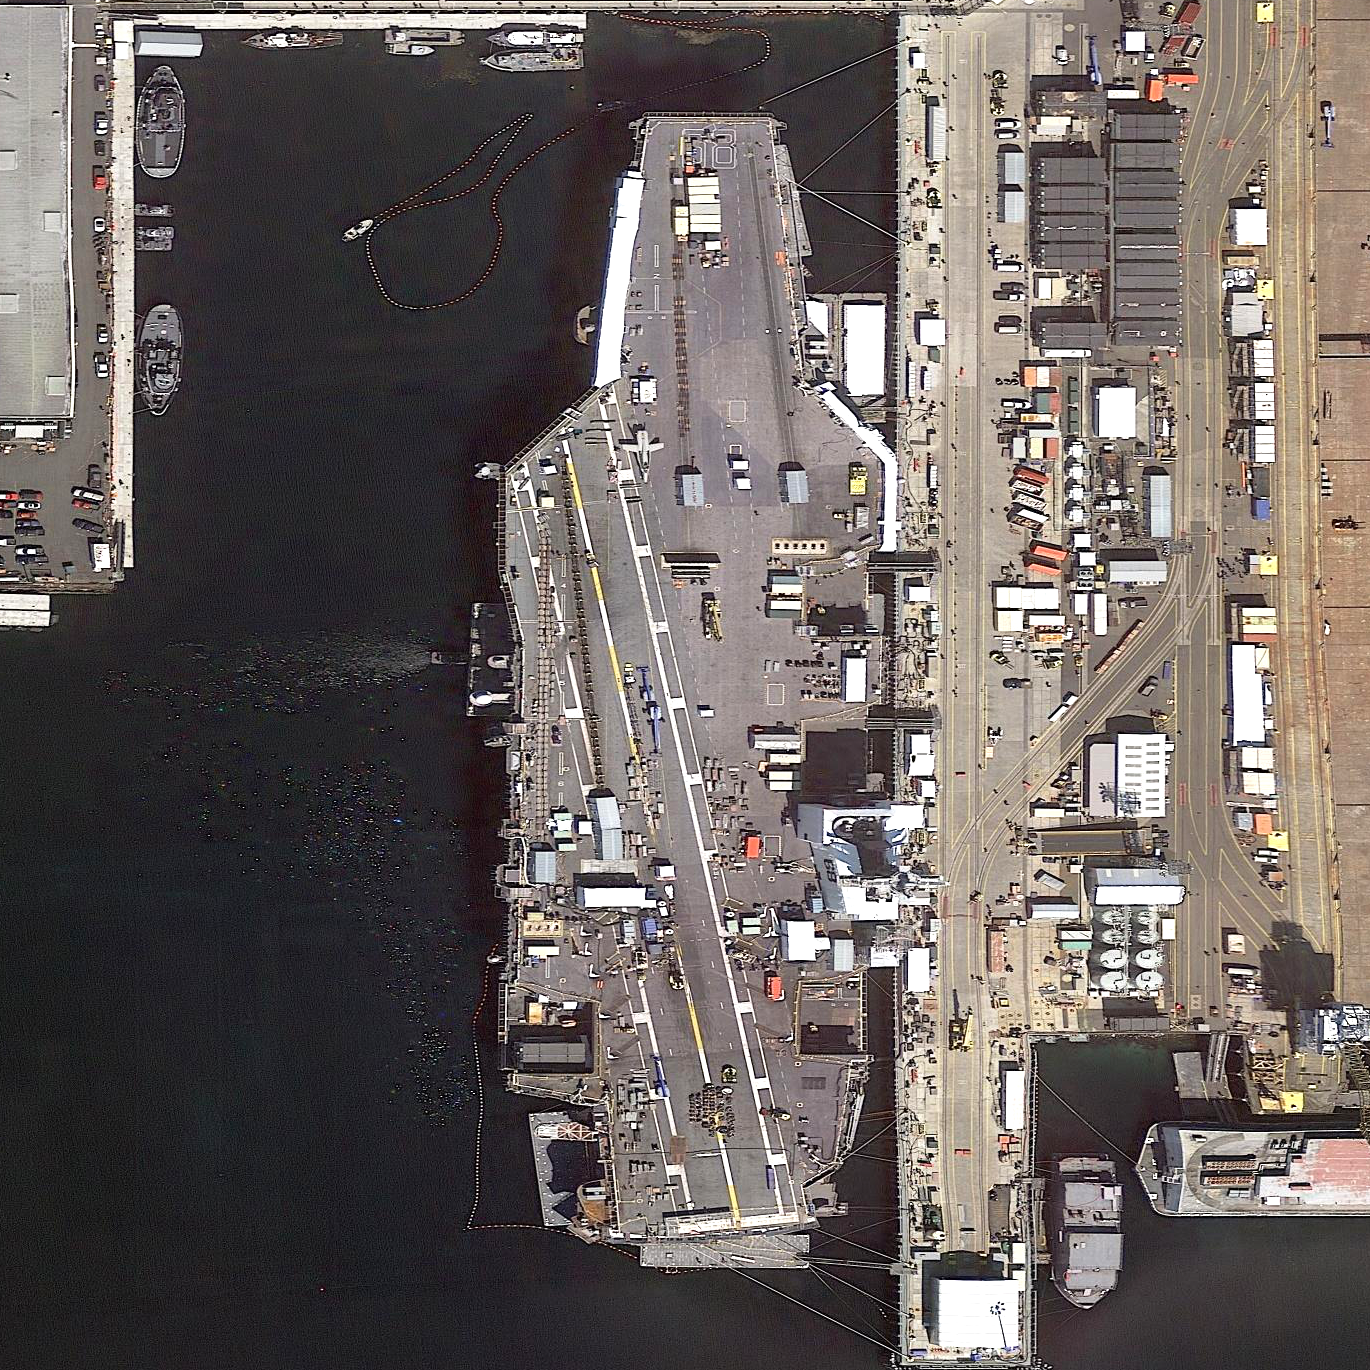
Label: aircraft_carrier